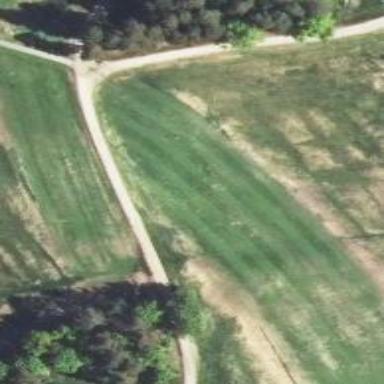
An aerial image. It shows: Golf hole.